Question: I'm targeting Android 4.2.2 level 17 with Eclipse 4.3.1.v20130911-1000. I've created an AVD that emulates an Intel Atom (x86) with <URL>. Here's what it looks like...

And, here's a snippet of my activity code...
'''
<?xml version="1.0" encoding="utf-8"?>
<LinearLayout xmlns:android="http://schemas.android.com/apk/res/android"
android:layout_width="match_parent"
android:layout_height="match_parent"
android:orientation="vertical"
android:weightSum="1" >
<ImageView
android:id="@+id/bannerImage"
android:layout_width="match_parent"
android:layout_height="wrap_content"
android:contentDescription="@string/banner"
android:scaleType="fitXY"
android:src="@drawable/logo" >
</ImageView>
<CheckBox android:layout_height="wrap_content" android:layout_width="match_parent" android:id="@+id/expiredcheckBox" android:text="@string/show_me_expired_content"></CheckBox>
<TextView android:id="@+id/textLabel1" android:textAppearance="?android:attr/textAppearanceMedium" android:layout_width="wrap_content" android:layout_height="wrap_content" android:text="@string/category_"></TextView>
<Spinner android:layout_height="wrap_content" android:layout_width="match_parent" android:id="@+id/comboBox" android:entries="@array/Spinner_array" android:prompt="@string/spinnerPrompt"></Spinner>
<ScrollView
android:id="@+id/scrollView"
android:layout_width="match_parent"
android:layout_height="match_parent"
android:visibility="visible" >
<LinearLayout android:layout_width="match_parent" android:layout_height="wrap_content" android:id="@+id/linearLayoutScroll" android:orientation="vertical"></LinearLayout>
</ScrollView>
</LinearLayout>
'''
The activity code dynamically adds TextView objects to the "linearLayoutScroll" within the ScrollView. I start the emulator, debug my program, but, the emulator will not scroll with the middle mouse button. I've had this problem before, but, for the life of me, I don't remember how to resolve it. Can someone shed some light on it?
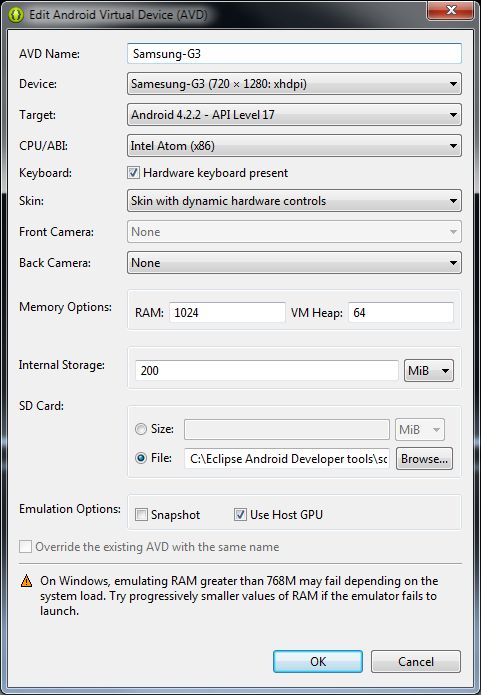
Answer: I have been able to resolve my scrolling problem by downloading and installing <URL> android emulator.